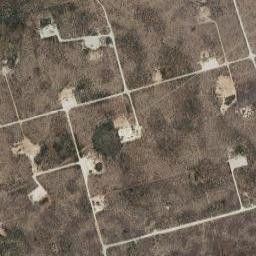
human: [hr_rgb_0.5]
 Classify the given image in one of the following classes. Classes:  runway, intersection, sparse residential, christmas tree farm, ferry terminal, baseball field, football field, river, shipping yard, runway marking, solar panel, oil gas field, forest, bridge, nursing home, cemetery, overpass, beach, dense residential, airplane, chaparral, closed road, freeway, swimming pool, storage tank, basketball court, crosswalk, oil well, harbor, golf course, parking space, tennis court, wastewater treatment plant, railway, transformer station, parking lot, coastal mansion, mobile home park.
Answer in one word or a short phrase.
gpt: oil gas field